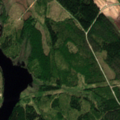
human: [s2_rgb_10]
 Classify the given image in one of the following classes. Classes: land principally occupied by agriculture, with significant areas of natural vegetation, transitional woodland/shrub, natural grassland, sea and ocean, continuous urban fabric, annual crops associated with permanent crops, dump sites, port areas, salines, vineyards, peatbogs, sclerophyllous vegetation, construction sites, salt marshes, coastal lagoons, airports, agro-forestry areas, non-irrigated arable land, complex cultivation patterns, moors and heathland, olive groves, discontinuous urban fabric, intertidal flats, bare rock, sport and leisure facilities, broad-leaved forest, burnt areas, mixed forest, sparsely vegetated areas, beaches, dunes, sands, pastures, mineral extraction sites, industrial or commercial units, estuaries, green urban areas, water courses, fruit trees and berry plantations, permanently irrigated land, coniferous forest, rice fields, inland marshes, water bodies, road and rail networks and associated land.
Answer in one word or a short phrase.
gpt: coniferous forest, mixed forest, transitional woodland/shrub, water bodies